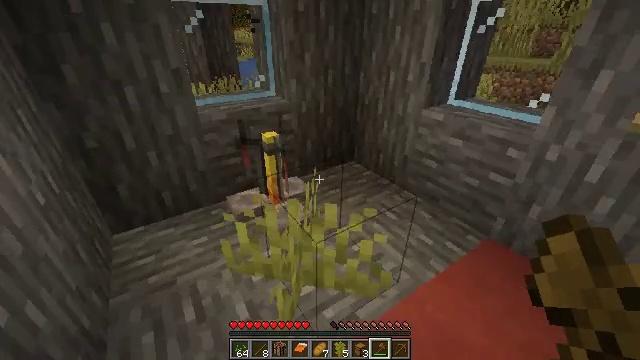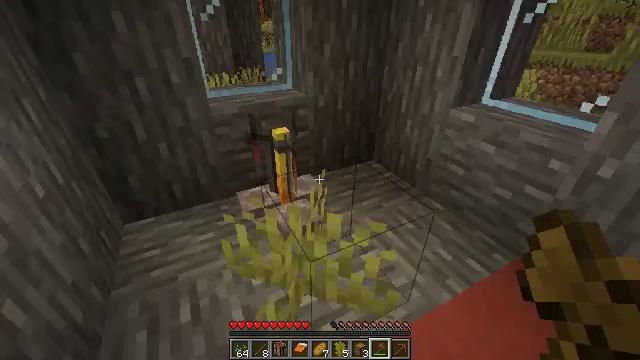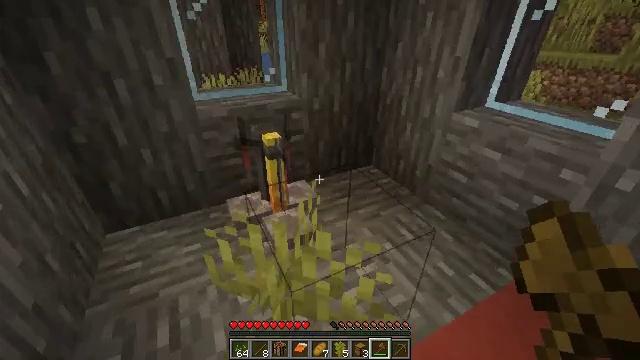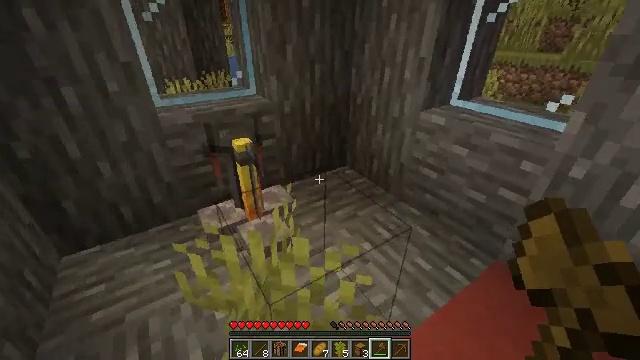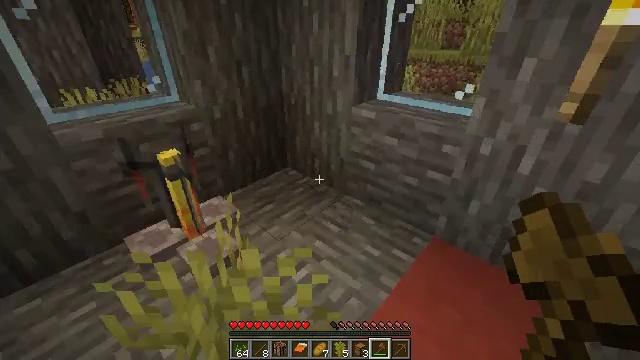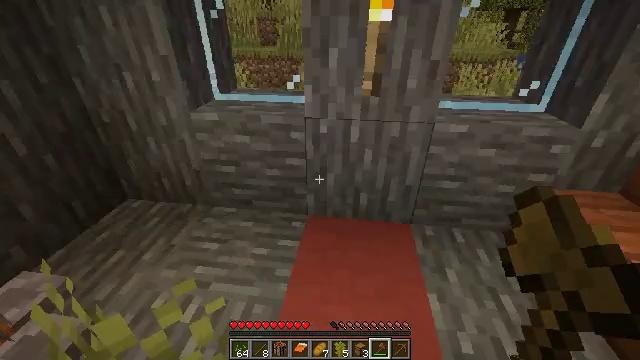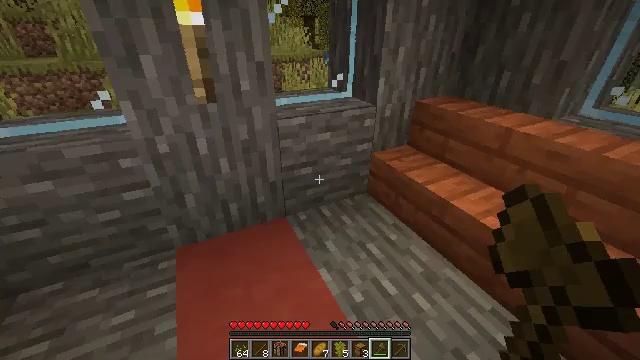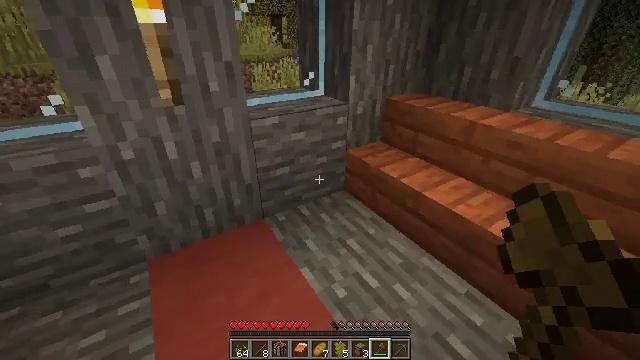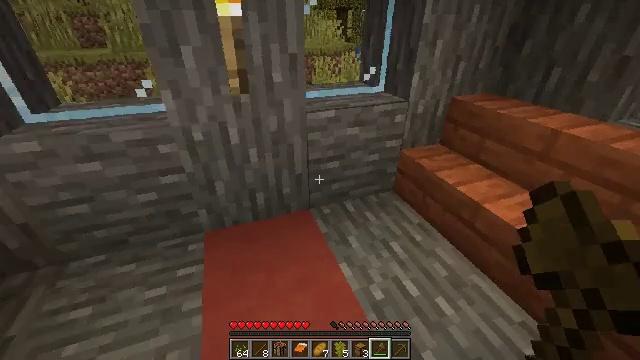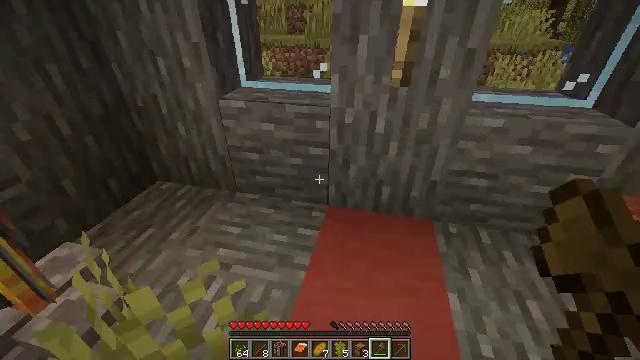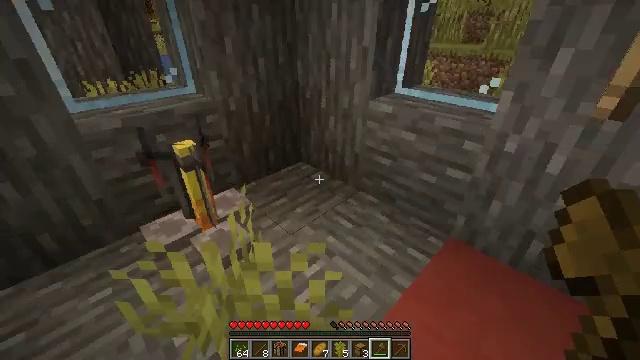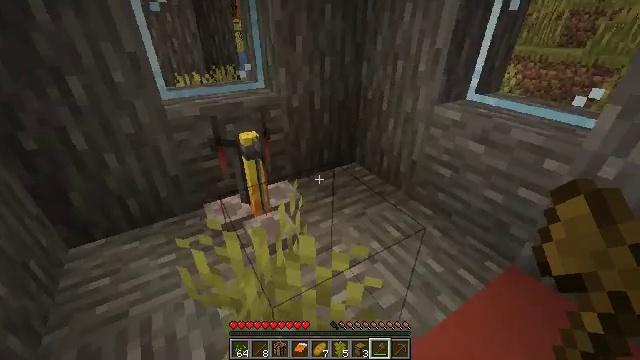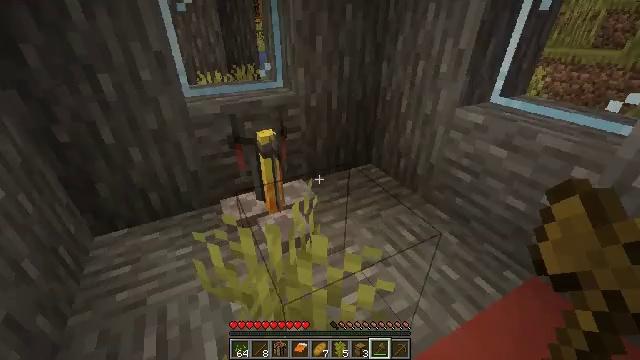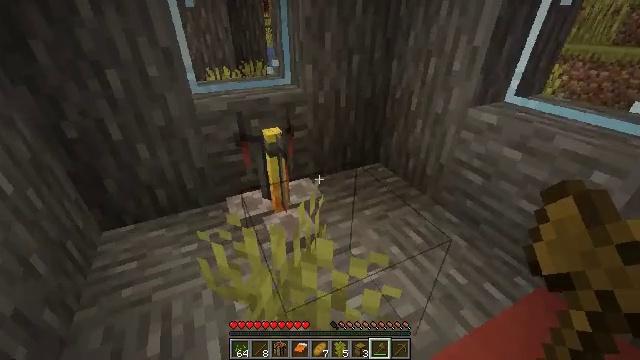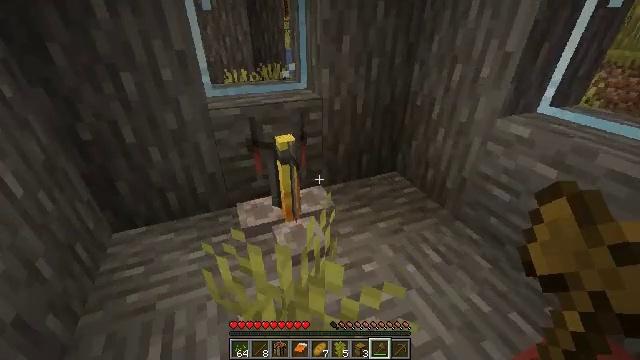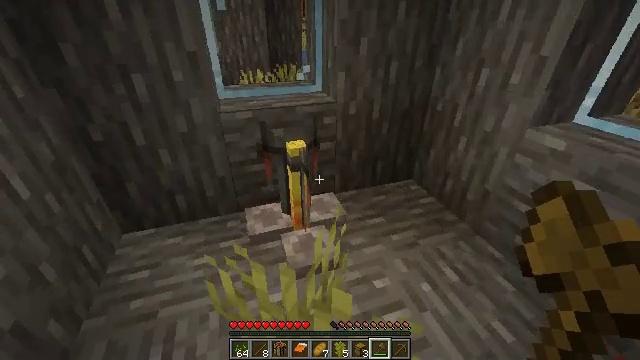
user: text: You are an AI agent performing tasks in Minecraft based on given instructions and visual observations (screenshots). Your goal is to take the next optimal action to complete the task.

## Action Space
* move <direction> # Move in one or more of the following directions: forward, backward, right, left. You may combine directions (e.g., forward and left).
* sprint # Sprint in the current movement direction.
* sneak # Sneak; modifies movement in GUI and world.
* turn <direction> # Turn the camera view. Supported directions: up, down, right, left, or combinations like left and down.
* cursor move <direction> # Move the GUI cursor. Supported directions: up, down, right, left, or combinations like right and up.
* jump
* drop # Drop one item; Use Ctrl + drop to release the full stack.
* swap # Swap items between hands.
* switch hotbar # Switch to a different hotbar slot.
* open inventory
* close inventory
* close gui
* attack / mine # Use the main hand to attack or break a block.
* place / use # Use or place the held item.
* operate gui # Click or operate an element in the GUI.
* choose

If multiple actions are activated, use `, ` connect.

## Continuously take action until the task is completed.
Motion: motion action
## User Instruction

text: Collect the brewing stand for reuse.
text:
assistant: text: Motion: move forward, turn left and down
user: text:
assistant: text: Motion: no_op
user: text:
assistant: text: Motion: turn right
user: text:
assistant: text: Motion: turn right
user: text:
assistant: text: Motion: turn right
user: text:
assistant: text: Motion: turn right
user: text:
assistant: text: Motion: turn right
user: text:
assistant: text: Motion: turn left and down
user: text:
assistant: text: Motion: turn left and down
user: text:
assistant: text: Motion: turn left and up
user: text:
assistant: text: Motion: turn left
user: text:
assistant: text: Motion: turn left
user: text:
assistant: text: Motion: move forward, turn left
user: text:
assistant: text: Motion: move forward, turn left
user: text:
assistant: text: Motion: move forward, turn left
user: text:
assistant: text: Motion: move forward, turn left
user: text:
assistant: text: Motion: turn left
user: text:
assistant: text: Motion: no_op
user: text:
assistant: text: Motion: no_op
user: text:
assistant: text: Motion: no_op
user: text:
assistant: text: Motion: no_op
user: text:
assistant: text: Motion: no_op
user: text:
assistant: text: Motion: no_op
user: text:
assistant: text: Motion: no_op
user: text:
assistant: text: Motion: no_op
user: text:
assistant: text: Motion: turn left
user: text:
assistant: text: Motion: move forward, turn left and down
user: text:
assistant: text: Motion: move forward, turn left and down
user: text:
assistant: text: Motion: move forward, turn left and down
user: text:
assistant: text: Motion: move forward, turn left and down